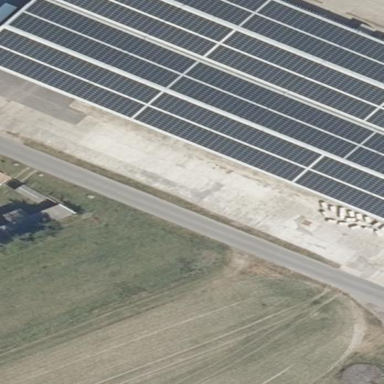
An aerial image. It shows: Building equipped with small solar photovoltaic panel for electricity generation.